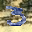
Label: 3